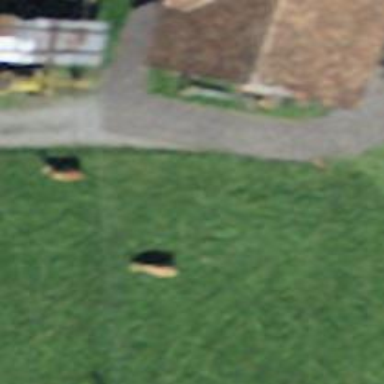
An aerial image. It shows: Barn.